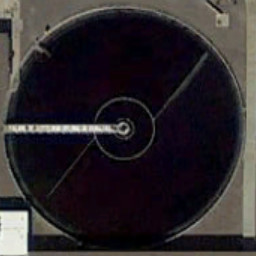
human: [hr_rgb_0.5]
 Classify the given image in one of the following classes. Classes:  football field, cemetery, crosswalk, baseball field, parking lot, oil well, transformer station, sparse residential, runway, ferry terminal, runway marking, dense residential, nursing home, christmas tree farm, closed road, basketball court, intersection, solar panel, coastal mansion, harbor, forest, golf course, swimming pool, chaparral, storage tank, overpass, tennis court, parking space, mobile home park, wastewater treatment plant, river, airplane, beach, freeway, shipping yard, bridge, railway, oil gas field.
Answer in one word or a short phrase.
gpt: wastewater treatment plant